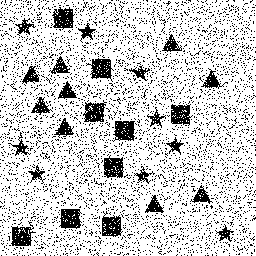
Squares: 9
Triangles: 9
Stars: 9
Total shapes: 27